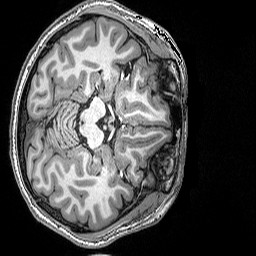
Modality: T1w
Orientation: axial
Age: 20
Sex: female
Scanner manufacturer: siemens
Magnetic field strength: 3 T
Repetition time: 2.5 s
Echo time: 0.00343 s